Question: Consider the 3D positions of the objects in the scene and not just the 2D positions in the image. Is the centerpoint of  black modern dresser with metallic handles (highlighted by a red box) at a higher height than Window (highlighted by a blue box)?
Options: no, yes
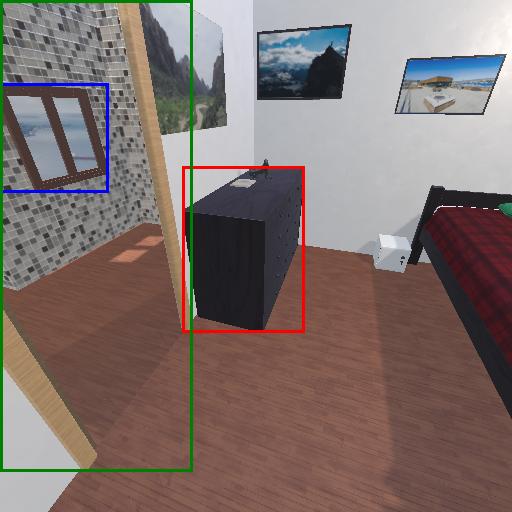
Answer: no